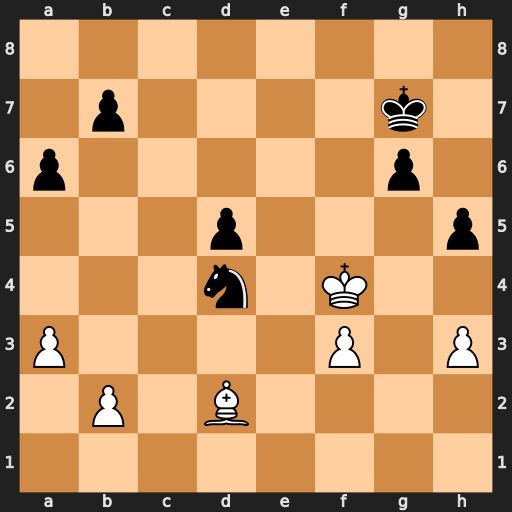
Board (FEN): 8/1p4k1/p5p1/3p3p/3n1K2/P4P1P/1P1B4/8
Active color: w
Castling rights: -
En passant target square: -
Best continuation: Bc3 Kh7 Bxd4